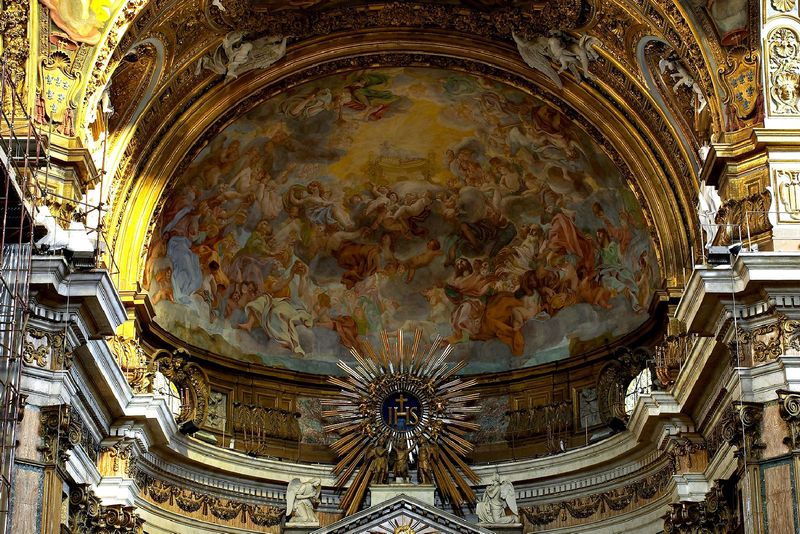
Titel: “Anbetung des Lammes” im Presbyterium von Il Gesù in Rom
Künstler: Giovanni Battista Gaulli
Standort: Rom, Il Gesù (EU - I - Latium)
Schlagwörter: himmel, wolken, weiss, dach, kirche, gold, decke, engel, gestell, stern, dom, götter, restauration